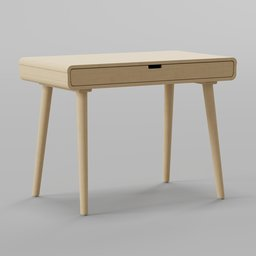
Label: furniture